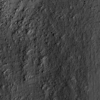
Label: not_dusty